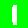
Digit: 1